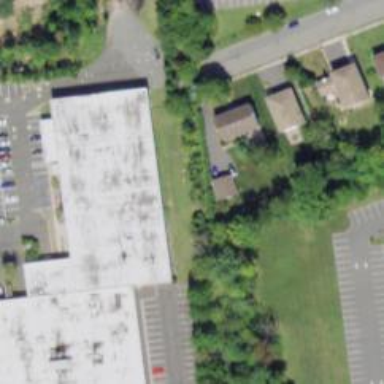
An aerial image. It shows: Industrial building.